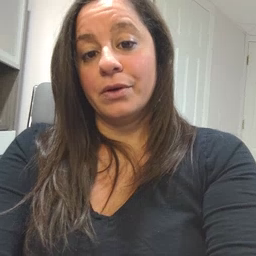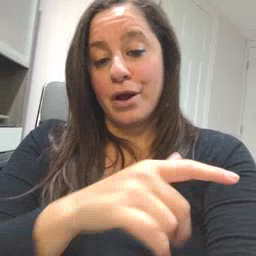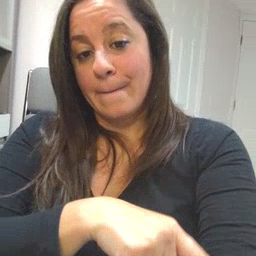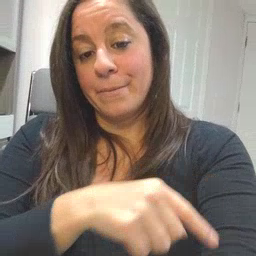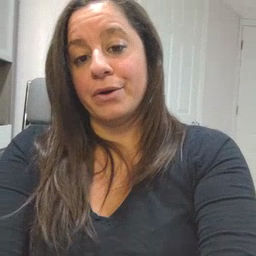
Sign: arm